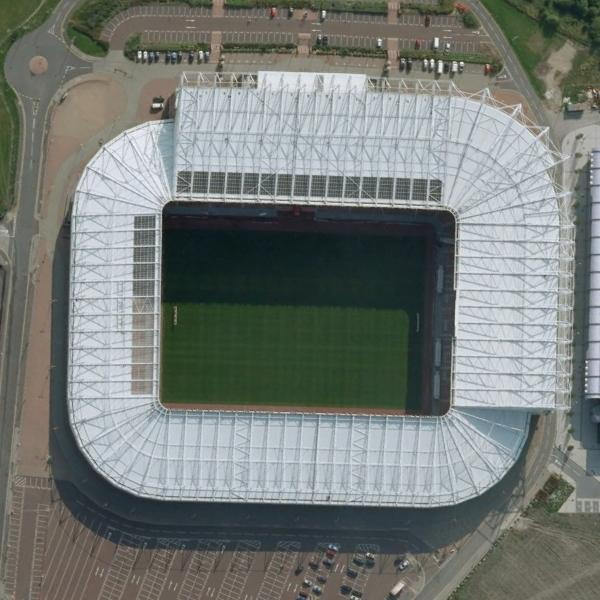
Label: Stadium